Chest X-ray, PA view. Patient: 56 years old, sex M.
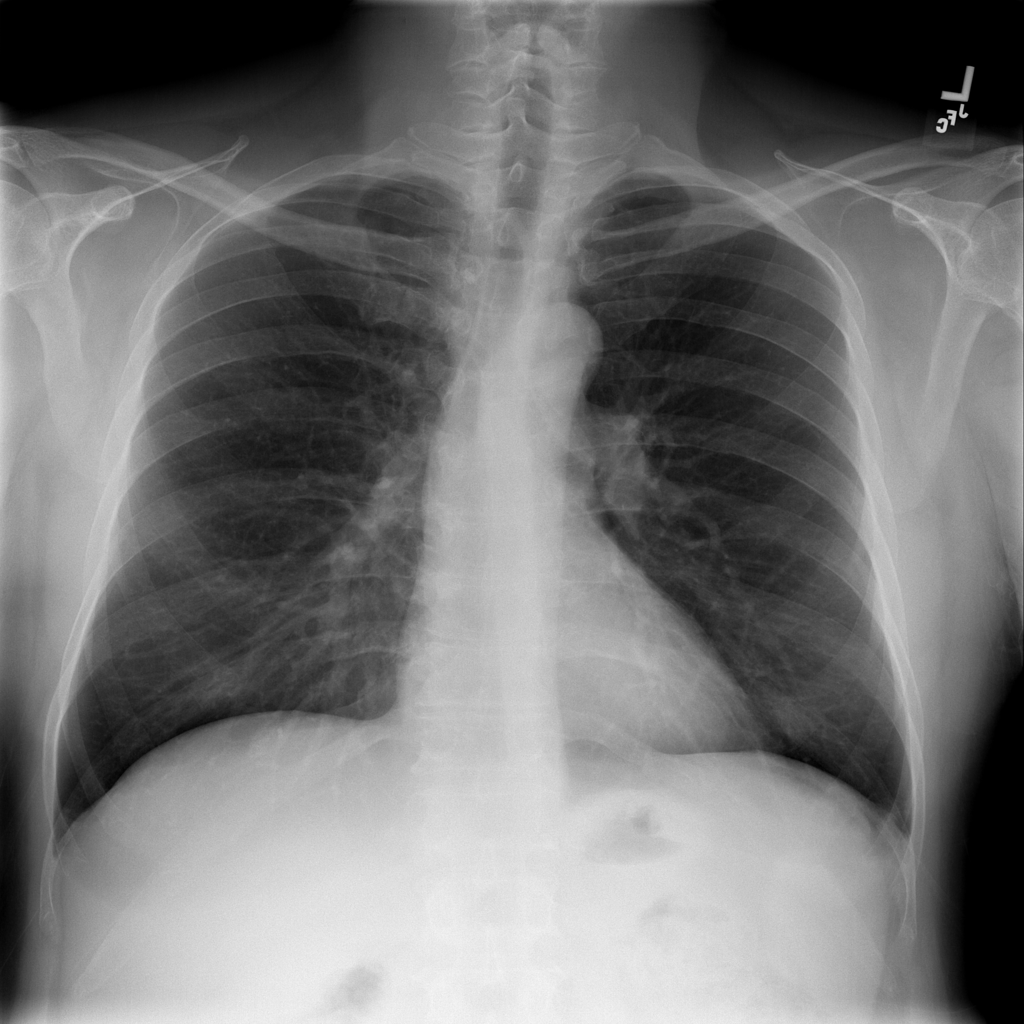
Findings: No Finding